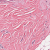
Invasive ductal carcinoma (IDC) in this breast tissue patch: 0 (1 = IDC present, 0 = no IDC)